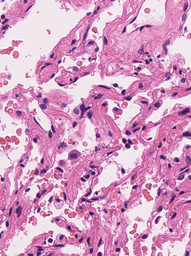
Tumor epithelial tissue: no
Tumor-associated stroma tissue: no
Normal tissue: yes